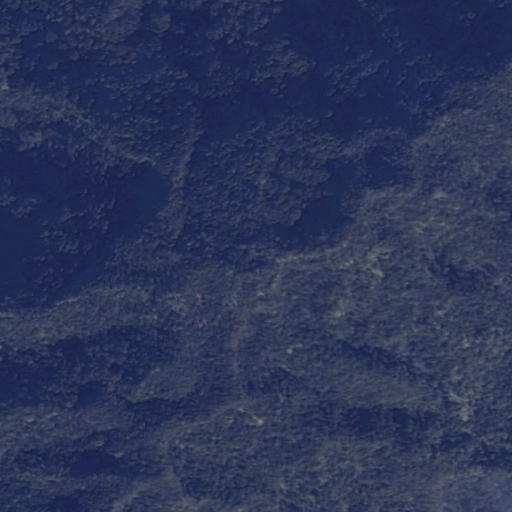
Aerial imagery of mountain in Hawaii named Kuahua containing only unknown